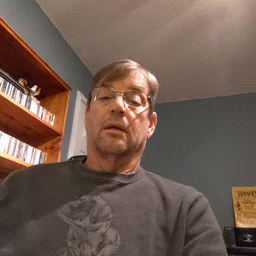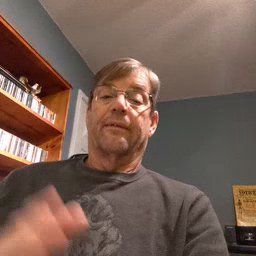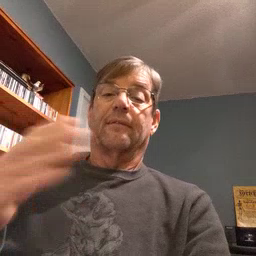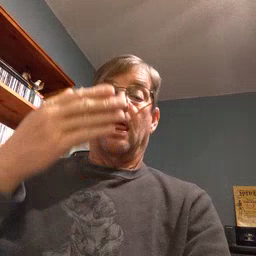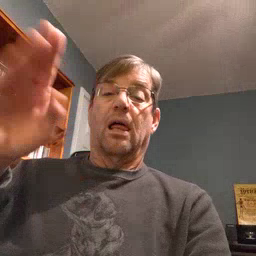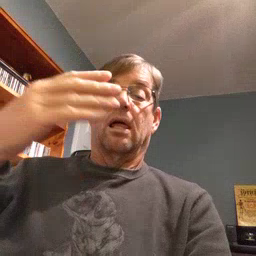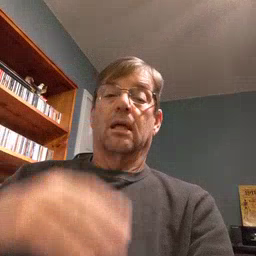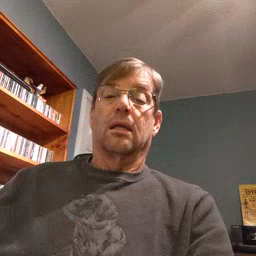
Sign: flag